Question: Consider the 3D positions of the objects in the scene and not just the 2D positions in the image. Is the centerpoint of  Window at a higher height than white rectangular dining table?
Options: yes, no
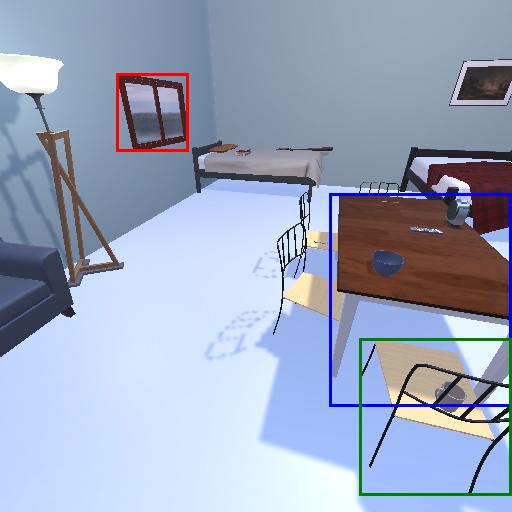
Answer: yes